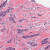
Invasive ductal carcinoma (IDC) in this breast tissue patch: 1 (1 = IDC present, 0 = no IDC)